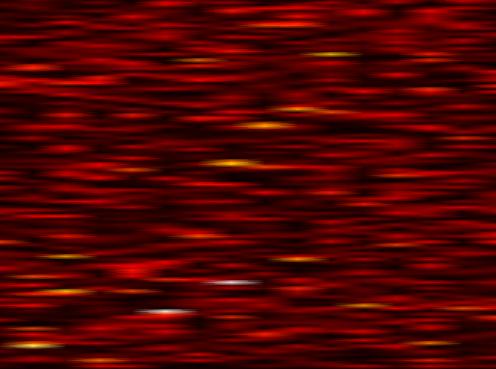
Label: FOFDM